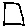
Label: square